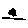
Label: moon